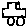
Label: car